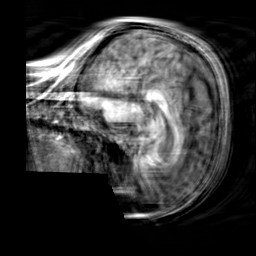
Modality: T1w
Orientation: sagittal
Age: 19
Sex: female
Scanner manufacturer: siemens
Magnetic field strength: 3 T
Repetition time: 2.3 s
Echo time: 0.00303 s